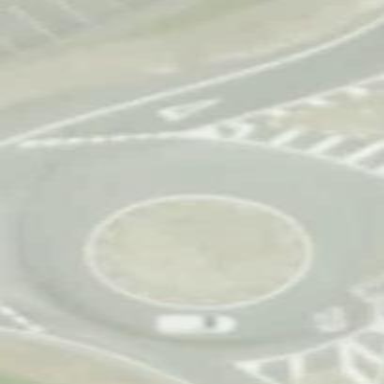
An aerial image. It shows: Tertiary link road leading to roundabout.